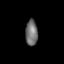
Tissue: lung
Cell type: Others
Senescence score: 0.2212
Nuclear area (px): 309
Mean DAPI intensity: 111.56